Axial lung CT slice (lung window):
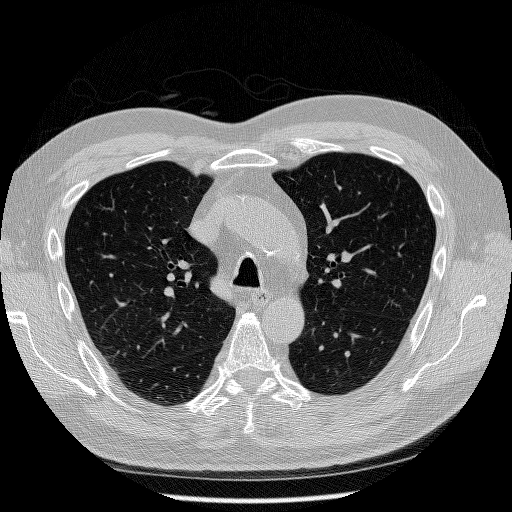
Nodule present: no